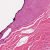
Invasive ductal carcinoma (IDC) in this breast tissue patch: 0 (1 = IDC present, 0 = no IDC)